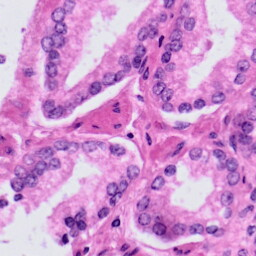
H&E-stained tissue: Prostate